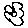
Label: flower